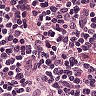
Metastatic tissue present: no